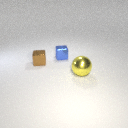
large yellow metal sphere to the right of small brown metal cube